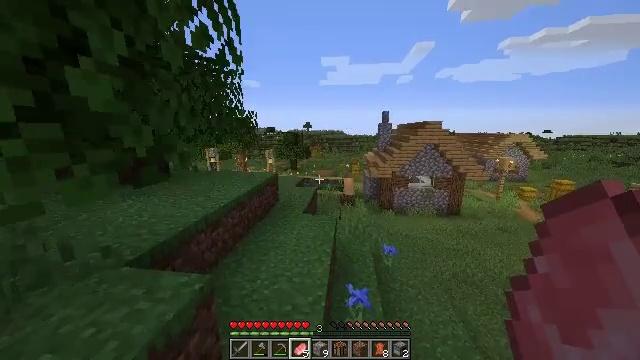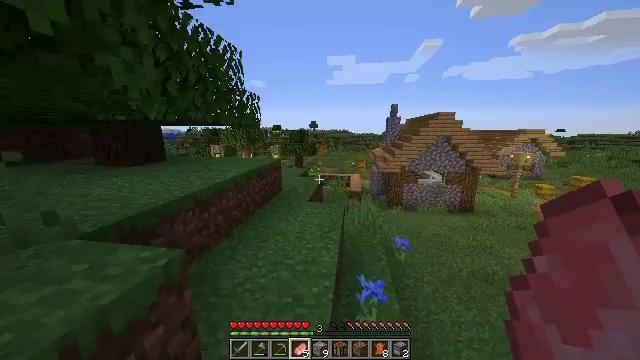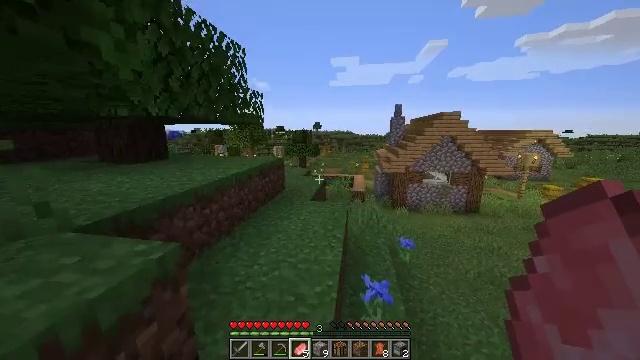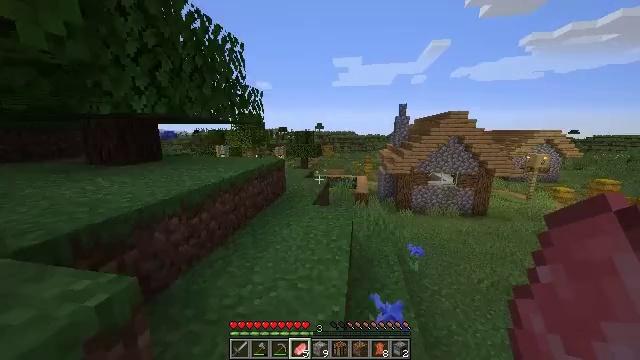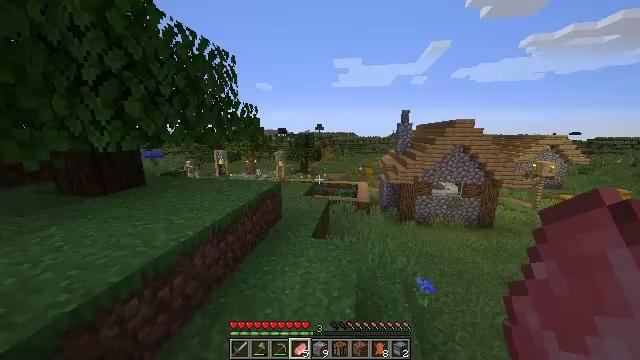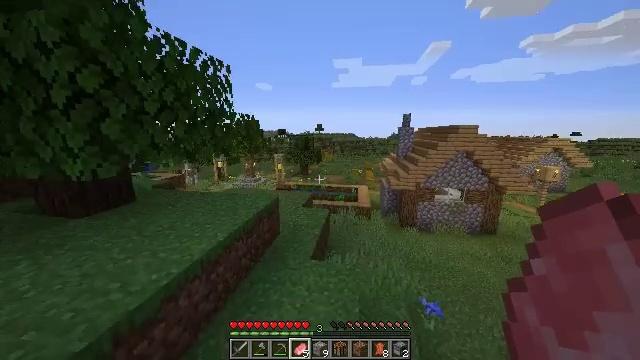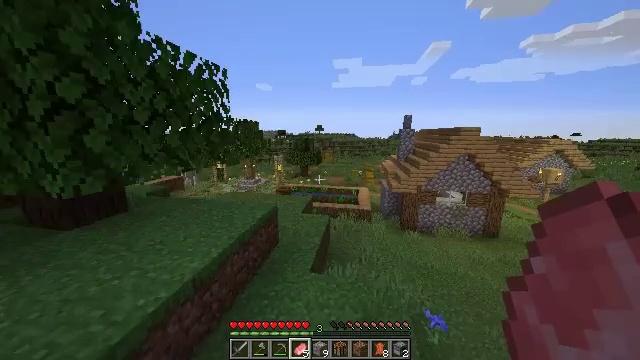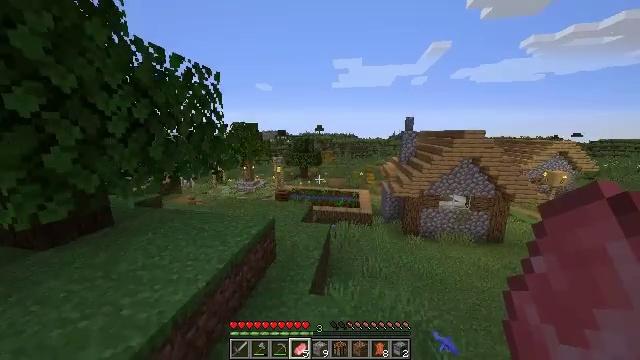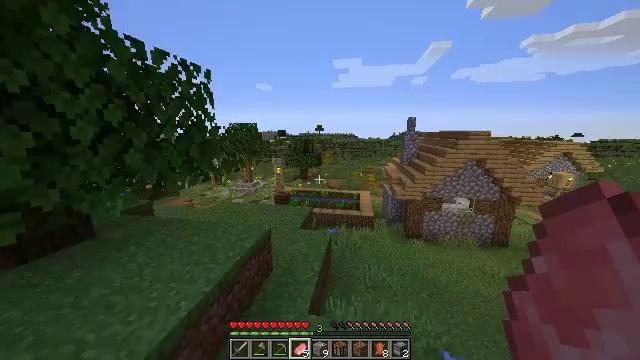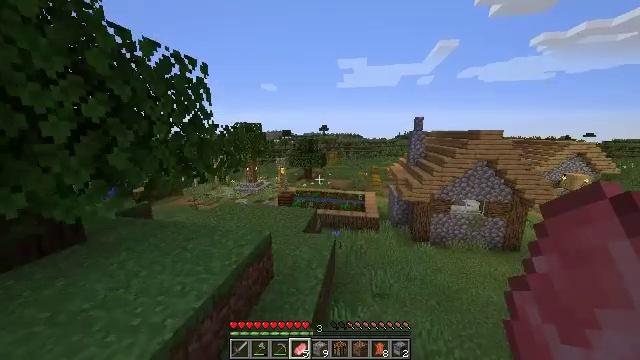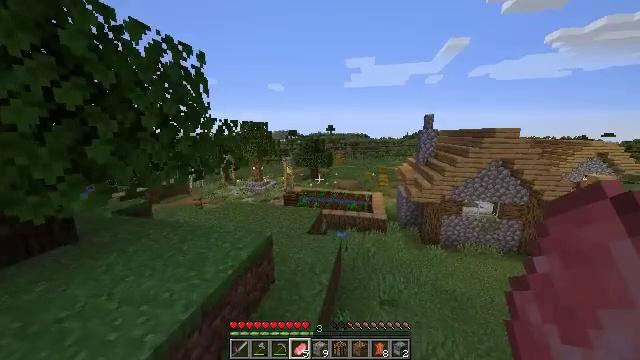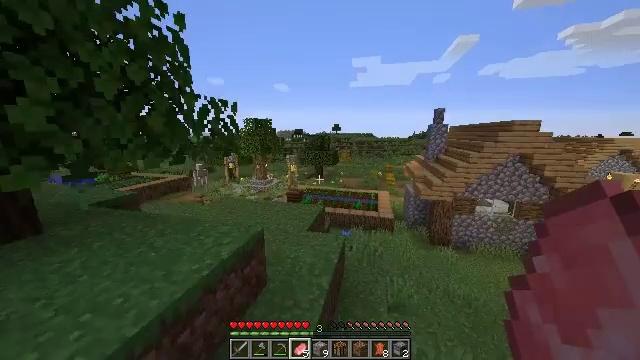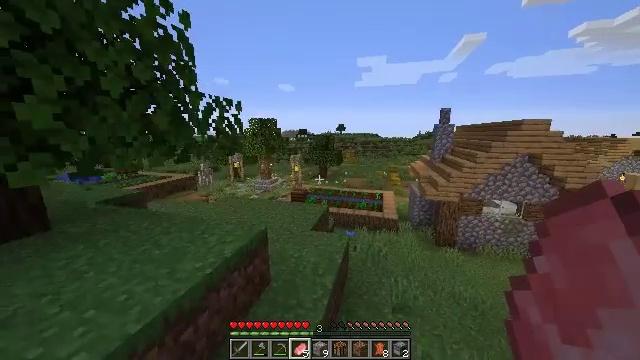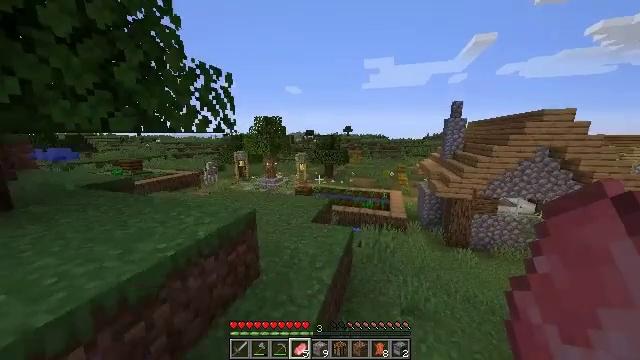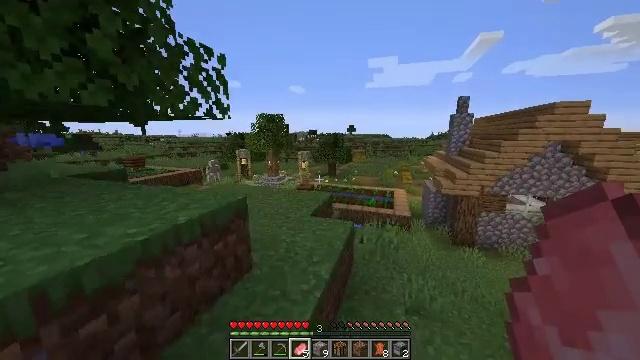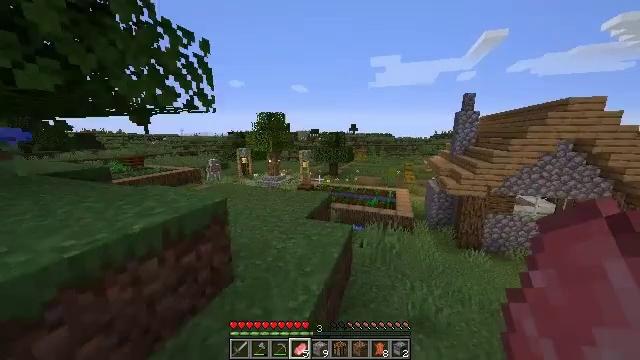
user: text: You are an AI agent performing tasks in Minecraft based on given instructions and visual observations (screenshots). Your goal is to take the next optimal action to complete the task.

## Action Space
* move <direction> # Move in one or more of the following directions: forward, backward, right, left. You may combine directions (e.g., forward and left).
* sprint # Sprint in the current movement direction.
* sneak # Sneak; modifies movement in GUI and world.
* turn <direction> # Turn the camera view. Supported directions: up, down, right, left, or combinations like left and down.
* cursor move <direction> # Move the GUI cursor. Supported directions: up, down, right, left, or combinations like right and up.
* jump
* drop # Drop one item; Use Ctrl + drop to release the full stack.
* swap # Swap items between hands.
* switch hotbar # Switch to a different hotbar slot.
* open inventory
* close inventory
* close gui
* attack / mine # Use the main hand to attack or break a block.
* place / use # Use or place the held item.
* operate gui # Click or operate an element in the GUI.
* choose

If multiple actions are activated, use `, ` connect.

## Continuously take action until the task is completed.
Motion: motion action
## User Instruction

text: Left click on the blast furnace to break it.
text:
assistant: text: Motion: move forward, turn left, jump
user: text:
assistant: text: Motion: move forward, jump
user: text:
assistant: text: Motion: move forward, jump
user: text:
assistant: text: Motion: move forward, jump
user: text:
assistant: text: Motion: move forward, jump
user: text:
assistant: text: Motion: move forward, jump
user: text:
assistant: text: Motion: move forward, jump
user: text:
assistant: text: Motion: move forward, jump
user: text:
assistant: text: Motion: move forward and move right, turn left, jump
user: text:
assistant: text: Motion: move forward and move right, turn left, jump
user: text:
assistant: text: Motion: move forward and move right, turn left, jump
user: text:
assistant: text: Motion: move forward and move right, turn left
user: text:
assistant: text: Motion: move forward and move right, turn left
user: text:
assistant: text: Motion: move forward
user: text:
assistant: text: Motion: move forward
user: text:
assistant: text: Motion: move forward
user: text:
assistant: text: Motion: move forward
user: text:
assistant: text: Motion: move forward
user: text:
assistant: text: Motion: move forward
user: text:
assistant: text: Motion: move forward
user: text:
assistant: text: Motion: move forward, jump
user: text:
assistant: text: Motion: move forward, jump
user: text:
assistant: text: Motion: move forward, jump
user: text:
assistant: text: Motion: move forward, jump
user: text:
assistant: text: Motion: move forward and move left, jump
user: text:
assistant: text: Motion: move forward and move left, turn left, jump
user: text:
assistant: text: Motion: move forward and move left, turn left and down
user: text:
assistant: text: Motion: move forward and move left, turn left
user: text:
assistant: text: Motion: move forward and move left, turn left
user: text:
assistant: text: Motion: move forward and move left